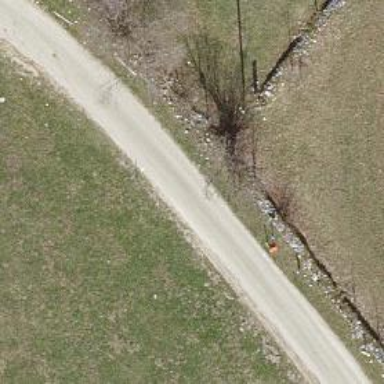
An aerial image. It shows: Dry stone wall barrier.